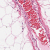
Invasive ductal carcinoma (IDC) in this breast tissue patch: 0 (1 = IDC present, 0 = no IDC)